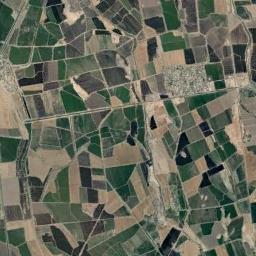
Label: rectangular_farmland